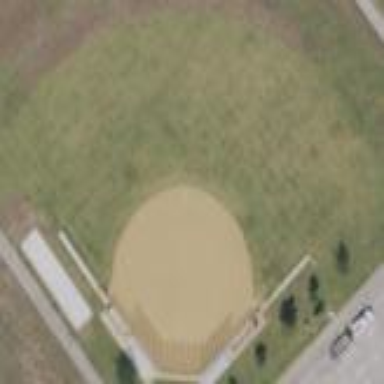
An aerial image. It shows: Baseball pitch for leisure and sports activities.